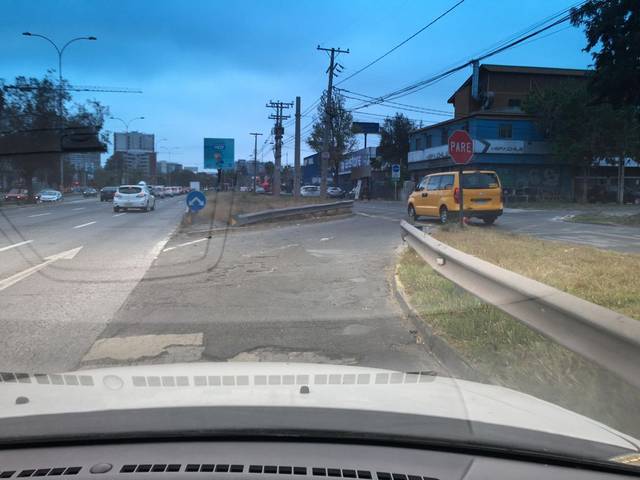
Region: Chile
Coordinates: -33.464, -70.574